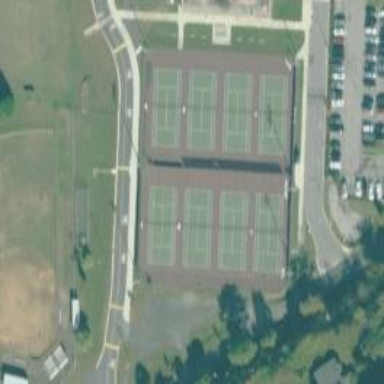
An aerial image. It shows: Tennis court on pitch.